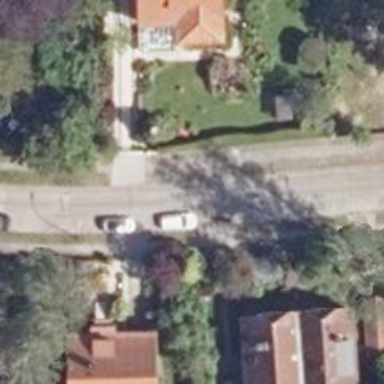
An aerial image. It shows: Residential road with concrete plates as the surface. There are sidewalks on both sides.